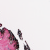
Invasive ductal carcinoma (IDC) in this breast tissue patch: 0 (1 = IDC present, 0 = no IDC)